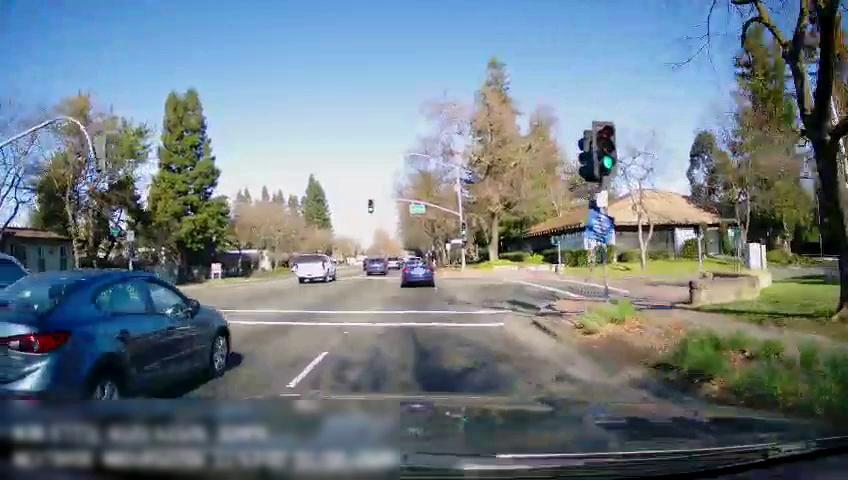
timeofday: Day
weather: Sunny
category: Drivable Space
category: Drivable Space
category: Vehicles | Truck
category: Vehicles | SUV
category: Vehicles | Car
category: Vehicles | Car
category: Vehicles | Truck
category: Vehicles | Car
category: Lanes | Current Lane
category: Traffic | Lights
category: Traffic | Lights
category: Traffic | Signs
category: Traffic | Lights
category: Traffic | Signs
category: Traffic | Lights